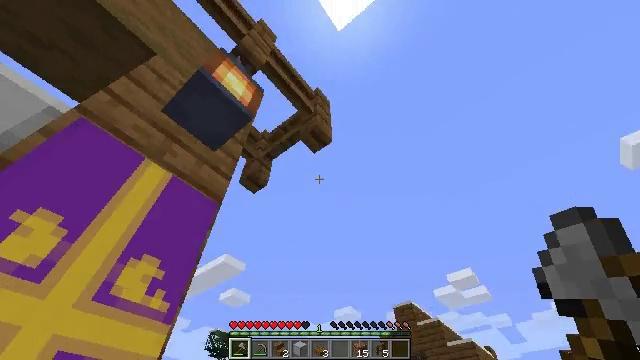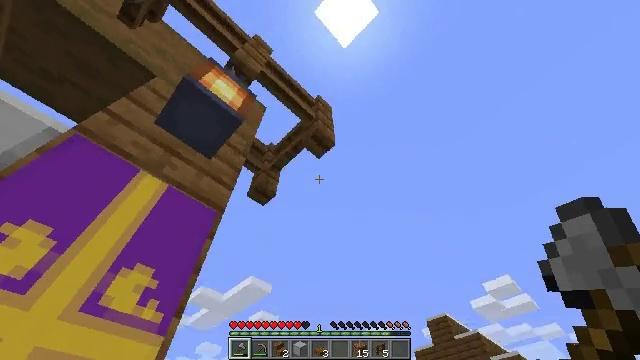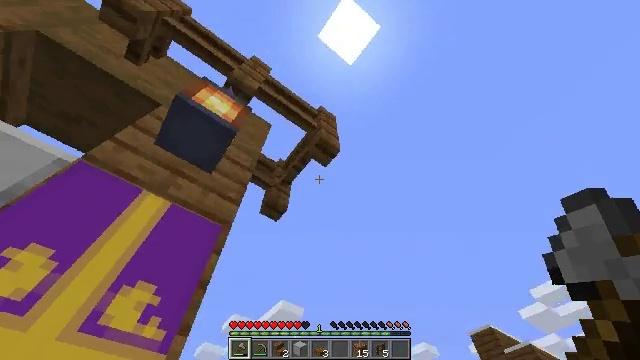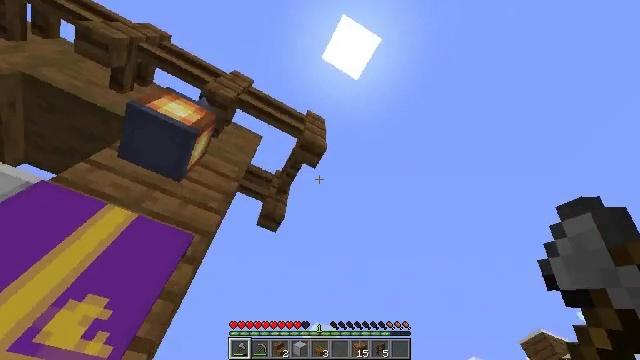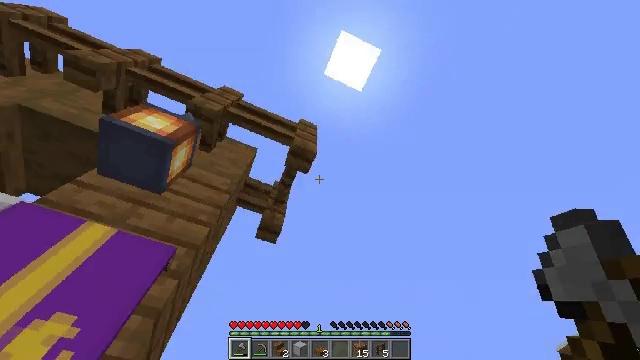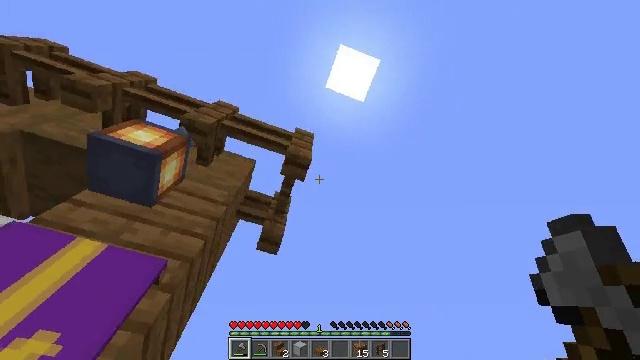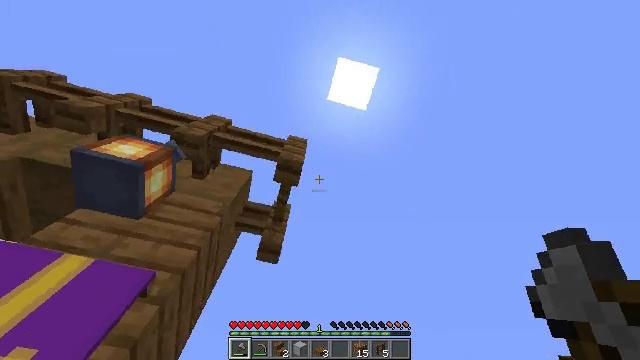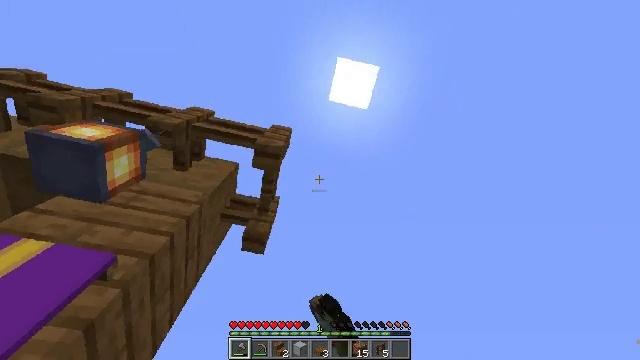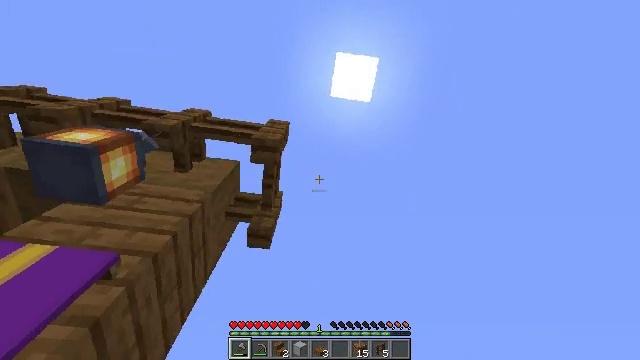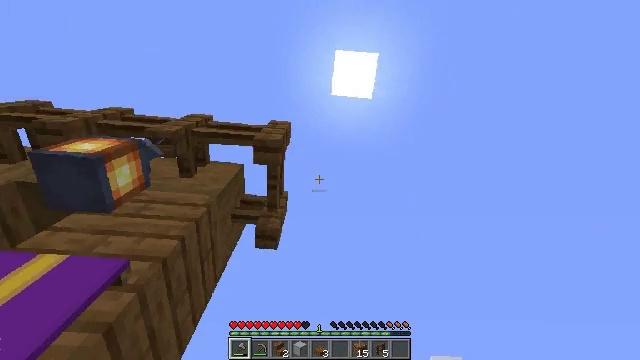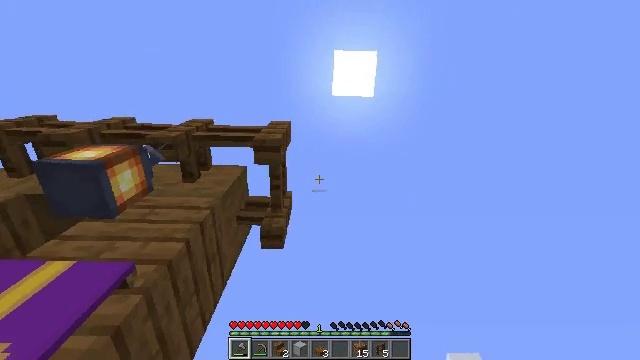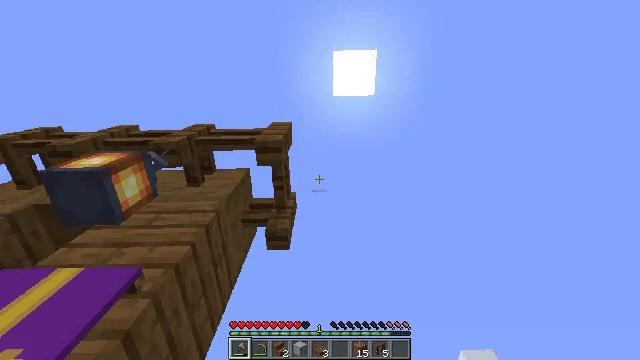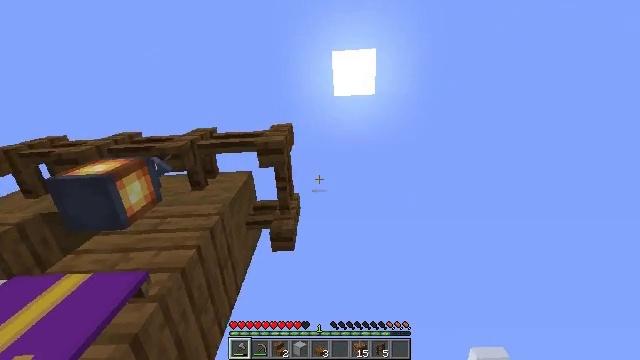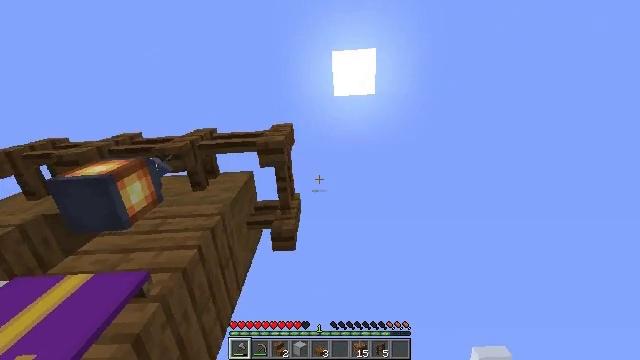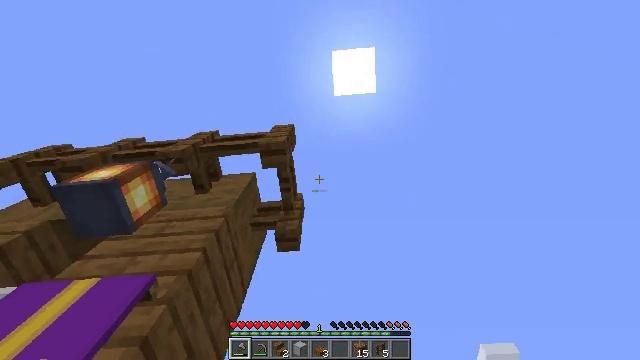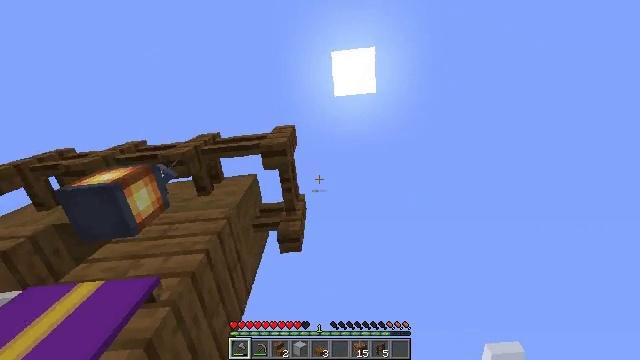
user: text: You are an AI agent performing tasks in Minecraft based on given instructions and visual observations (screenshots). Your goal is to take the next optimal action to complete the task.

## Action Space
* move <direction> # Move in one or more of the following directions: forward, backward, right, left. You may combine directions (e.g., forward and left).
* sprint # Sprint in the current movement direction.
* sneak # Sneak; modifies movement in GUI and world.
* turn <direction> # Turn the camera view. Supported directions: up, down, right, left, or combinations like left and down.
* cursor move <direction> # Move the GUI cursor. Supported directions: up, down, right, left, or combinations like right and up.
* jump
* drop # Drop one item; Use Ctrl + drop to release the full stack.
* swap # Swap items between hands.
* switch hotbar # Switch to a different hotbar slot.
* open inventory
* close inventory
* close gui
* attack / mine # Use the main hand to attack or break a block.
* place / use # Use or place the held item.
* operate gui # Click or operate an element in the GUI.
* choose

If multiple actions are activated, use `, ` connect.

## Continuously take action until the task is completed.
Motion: motion action
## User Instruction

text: Break the spruce fence to collect it.
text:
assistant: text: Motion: move forward and move right, turn left and up
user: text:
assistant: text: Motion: move forward and move right, turn left and up
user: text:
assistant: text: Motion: move forward and move right, turn left and up
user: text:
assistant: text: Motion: move forward and move right, turn left and up
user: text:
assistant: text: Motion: move forward and move right, turn left and up
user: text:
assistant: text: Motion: move forward and move right, turn left and up, attack / mine
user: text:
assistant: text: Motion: turn left, attack / mine
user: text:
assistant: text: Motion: turn left, attack / mine
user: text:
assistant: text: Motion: turn left, attack / mine
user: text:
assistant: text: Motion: turn left, attack / mine
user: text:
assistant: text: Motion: turn left, attack / mine
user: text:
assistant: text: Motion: turn left, attack / mine
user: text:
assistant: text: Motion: attack / mine
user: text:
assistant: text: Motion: turn left, attack / mine
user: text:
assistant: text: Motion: attack / mine
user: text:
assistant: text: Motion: turn left, attack / mine
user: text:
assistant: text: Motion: turn left, attack / mine
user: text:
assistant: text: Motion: turn left, attack / mine
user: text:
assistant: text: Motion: turn left, attack / mine
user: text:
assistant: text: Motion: attack / mine
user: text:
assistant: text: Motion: attack / mine
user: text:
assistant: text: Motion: attack / mine
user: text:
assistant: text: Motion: attack / mine
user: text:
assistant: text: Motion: attack / mine
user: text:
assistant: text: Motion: attack / mine
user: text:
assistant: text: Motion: attack / mine
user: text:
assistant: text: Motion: attack / mine
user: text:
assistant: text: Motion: attack / mine
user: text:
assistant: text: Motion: attack / mine
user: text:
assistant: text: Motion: attack / mine